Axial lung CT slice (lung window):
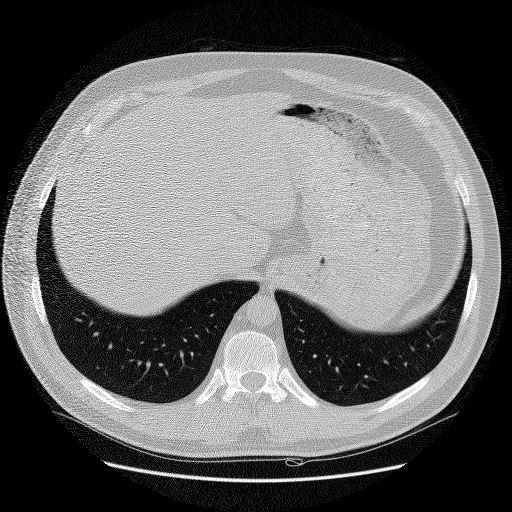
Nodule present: no